Question: I tried a solution shown <URL> which did not work for me. Even just disabling decoration mode did not work. So now I am wondering exactly what these lines above my text are, and how I can disable them. Maybe it's not even semantic? I'm not really sure...
Here's my dotfile:
'''
(add-to-list 'load-path "~/.emacs.d/")
(setq package-archives '(("gnu" . "http://elpa.gnu.org/packages/")
("marmalade" . "http://marmalade-repo.org/packages/")
("melpa" . "http://melpa.milkbox.net/packages/")))
(package-initialize)
;; auto-complete stuff
;;(require 'auto-complete)
(require 'auto-complete-config)
(ac-config-default)
(auto-complete-mode 1)
(semantic-mode 1)
(global-ede-mode 1)
(require 'semantic/ia)
;; Semantic
(global-semantic-idle-completions-mode t)
(global-semantic-decoration-mode t)
(global-semantic-highlight-func-mode t)
(global-semantic-show-unmatched-syntax-mode t)
(add-hook 'c-mode-common-hook '(lambda ()
;; ac-omni-completion-sources is made buffer local so
;; you need to add it to a mode hook to activate on
;; whatever buffer you want to use it with. This
;; example uses C mode (as you probably surmised).
;; auto-complete.el expects ac-omni-completion-sources to be
;; a list of cons cells where each cell's car is a regex
;; that describes the syntactical bits you want AutoComplete
;; to be aware of. The cdr of each cell is the source that will
;; supply the completion data. The following tells autocomplete
;; to begin completion when you type in a . or a ->
(add-to-list 'ac-omni-completion-sources
(cons "\." '(ac-source-semantic)))
(add-to-list 'ac-omni-completion-sources
(cons "->" '(ac-source-semantic)))
;; ac-sources was also made buffer local in new versions of
;; autocomplete. In my case, I want AutoComplete to use
;; semantic and yasnippet (order matters, if reversed snippets
;; will appear before semantic tag completions).
(setq ac-sources '(ac-source-semantic ac-source-yasnippet))
))
(require 'semantic/scope)
(require 'xcscope)
(require 'semantic/symref)
;(semanticdb-enable-cscope-databases) ;;This is causing problems
;;C mode
;(require 'cc-mode)
;; ;;Color theme
;; (require 'color-theme)
;; (setq color-theme-is-global t)
;; (add-to-list 'load-path "/home/bob/.emacs.d/theme/ample-theme/ample-theme.el")
;; ;;(require 'ample-theme)
;; (eval-after-load "color-theme"
;; '(progn
;; (color-theme-initialize)
;; (color-theme-jsc-dark)))
;;set font
(set-face-attribute 'default nil :family "Anonymous Pro" :height 140)
;;line numbers
(global-linum-mode 1)
(custom-set-variables '(linum-format (quote "%4d ")))
;;treat .h files at C++
(add-to-list 'auto-mode-alist '("\.h\'" . c++-mode))
;; use F5 as compile
(global-set-key [(f5)] 'compile)
;; make compilation window smaller
(setq compilation-window-height 8)
'''

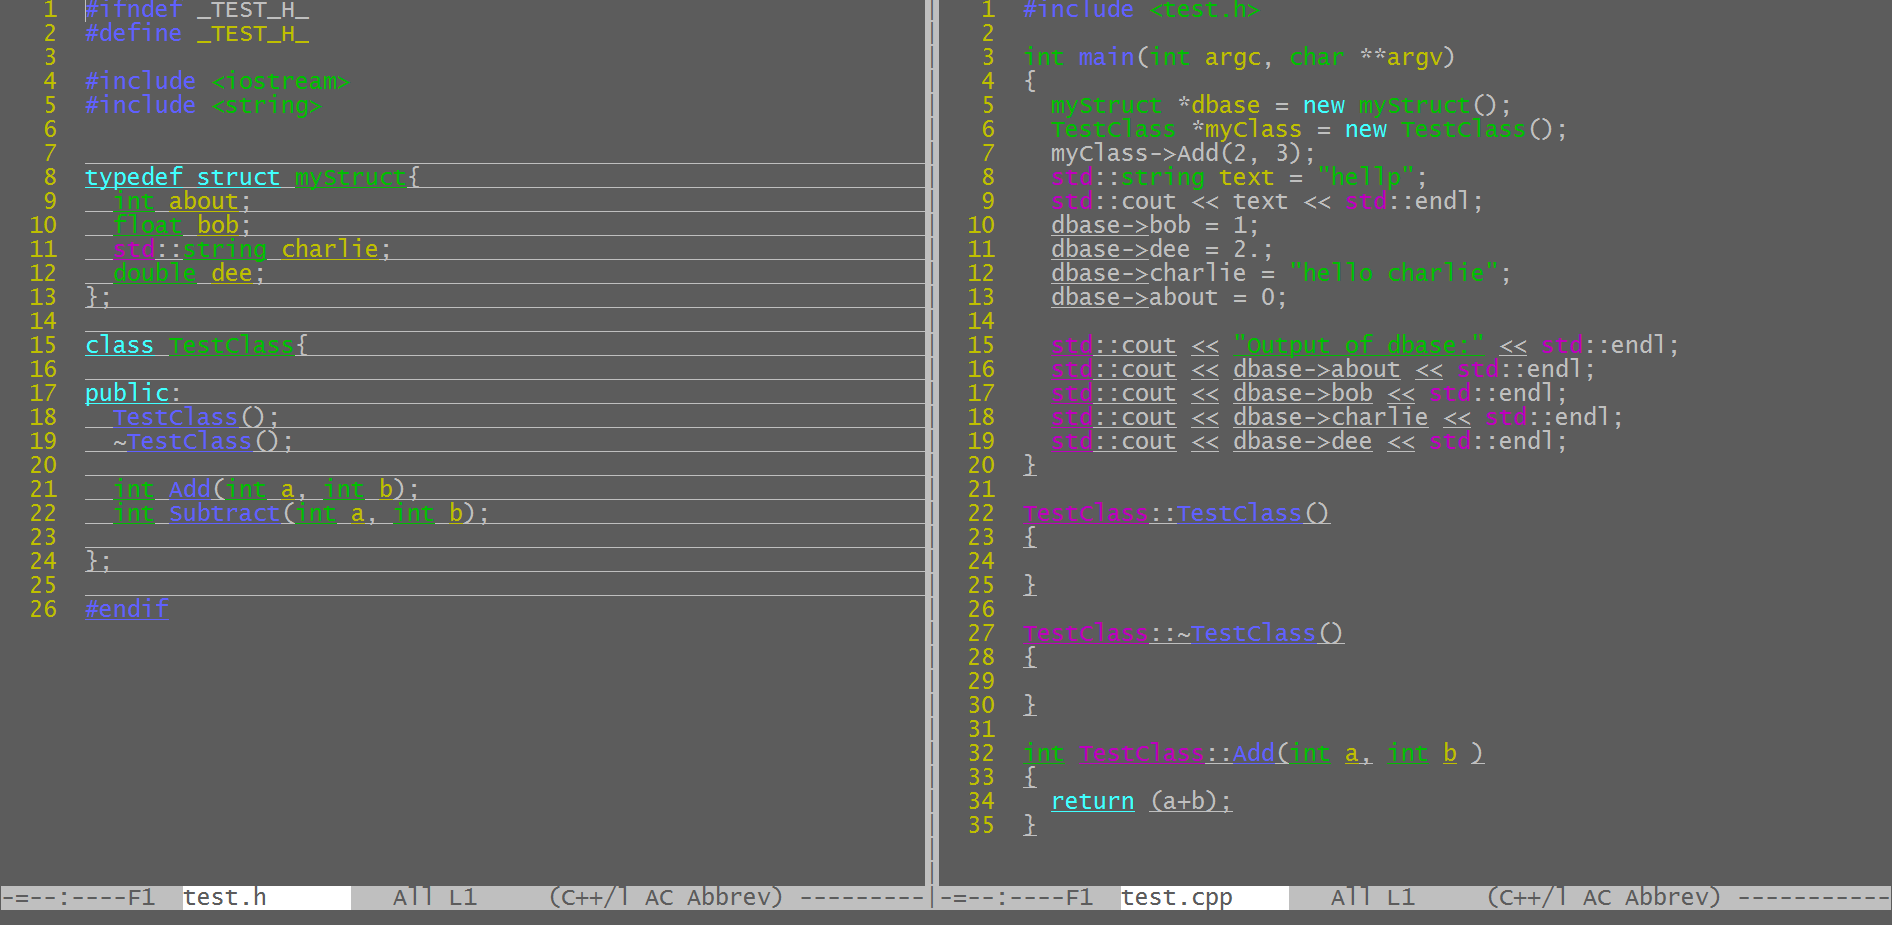
Answer: I was able to solve my problem by disabling one of the overlays. I looked at the properties of one of the lines with underline using 'C-u C-x =' and disabled one of the syntax check overlays. I'm not really sure why the syntax overlay was underlining everything especially since my code compiled fine.